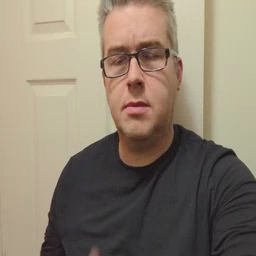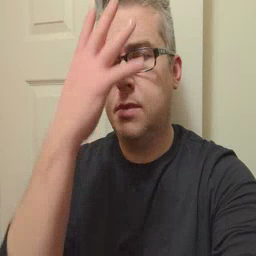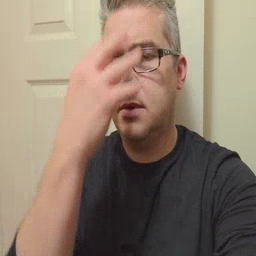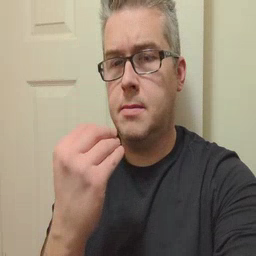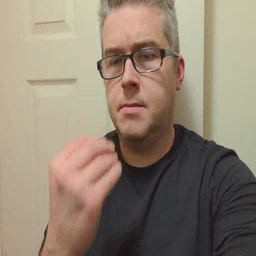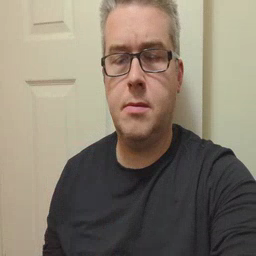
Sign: sleep